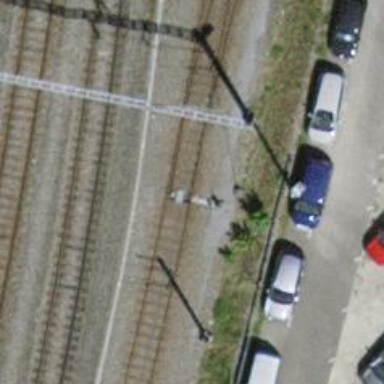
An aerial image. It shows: Railway switch.